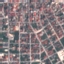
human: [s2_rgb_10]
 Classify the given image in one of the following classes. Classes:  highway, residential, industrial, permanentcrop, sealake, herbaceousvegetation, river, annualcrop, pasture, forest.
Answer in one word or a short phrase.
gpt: Residential